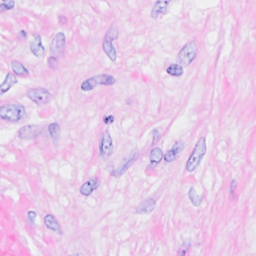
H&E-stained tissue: Breast